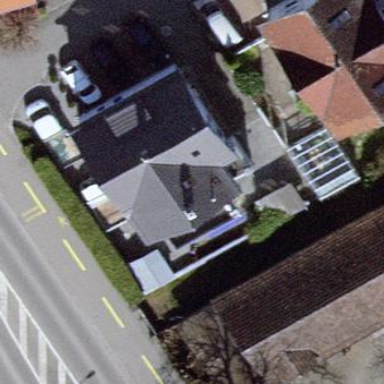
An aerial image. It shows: Simple and straightforward house.